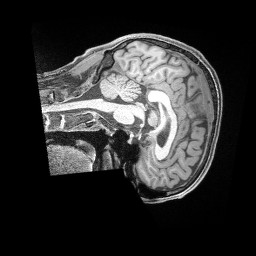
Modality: T1w
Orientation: sagittal
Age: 32
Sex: male
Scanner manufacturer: siemens
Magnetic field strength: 3 T
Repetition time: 2 s
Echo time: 0.00211 s